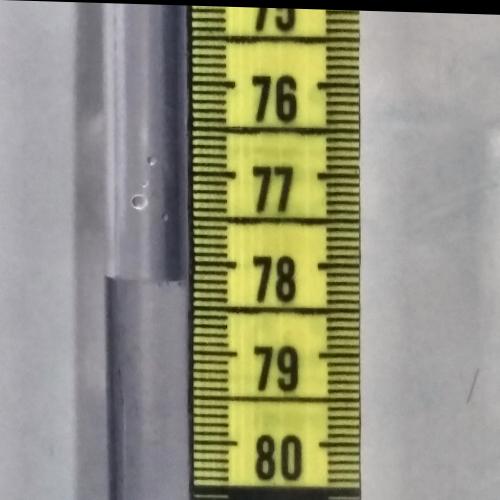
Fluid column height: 78.2 cm